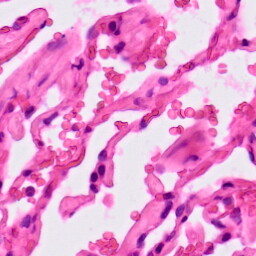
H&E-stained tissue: Lung